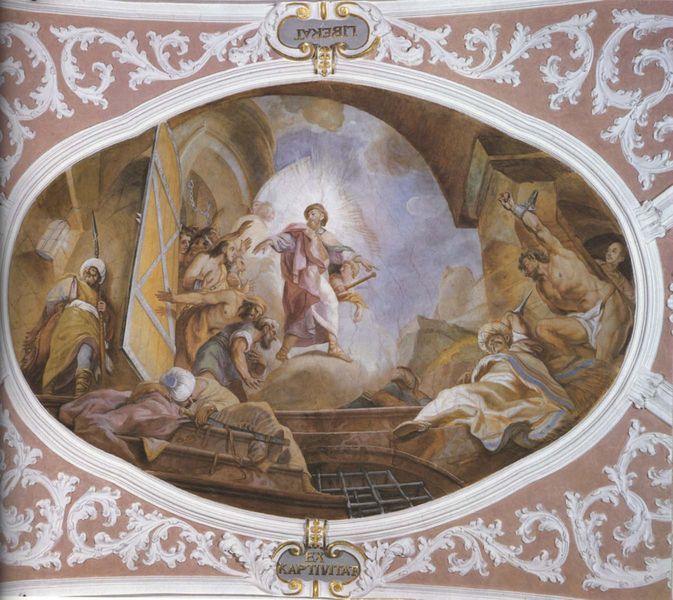
Titel: Deckenfresken aus Sankt Jakob in Ensdorf
Künstler: Cosmas Damian Asam
Standort: Ensdorf, ehem. Benediktiner-Klosterkirche St. Jakob (EU - D - Bayern)
Schlagwörter: gemälde, himmel, mann, nackt, weiß, menschen, braun, fenster, männer, szene, tür, beige, malerei, architektur, rahmen, wache, gitter, decke, gewänder, kind, oval, engel, stab, kette, muskeln, stuck, stufen, tor, glaube, religion, strahlen, gefangen, schwert, waffen, ketten, allegorie, gefängnis, kerker, christus, jesus, freiheit, qual, vatikan, erscheinung, heiliger, fresko, gefangener, orientalismus, turban, ind, italienisch, mandorla, gefesselt, türken, rankenwerk, stuckatur, rocaillen, befreiung, graffiti, begnadigung, lichterglanz